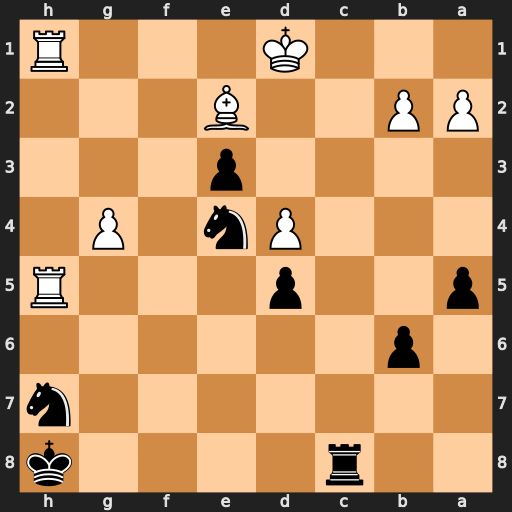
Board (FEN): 2r4k/7n/1p6/p2p3R/3Pn1P1/4p3/PP2B3/3K3R
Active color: b
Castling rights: -
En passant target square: -
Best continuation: Nf2+ Ke1 Rc1+ Bd1 Rxd1+ Ke2 Rxh1 Rxh1 Nxh1